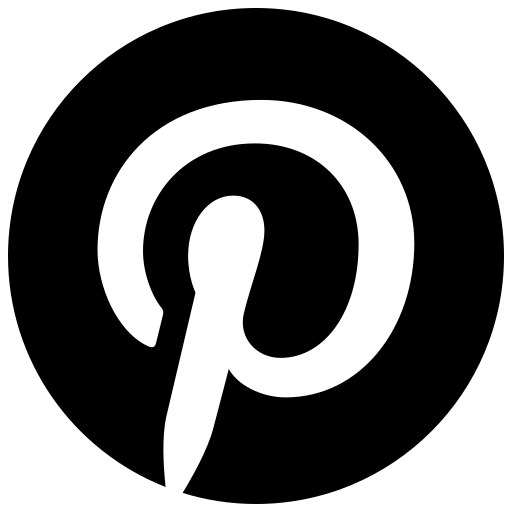
Tags: icon, FontAwesome, fa-icon, brand, pinterest